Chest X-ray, PA view. Patient: 48 years old, sex M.
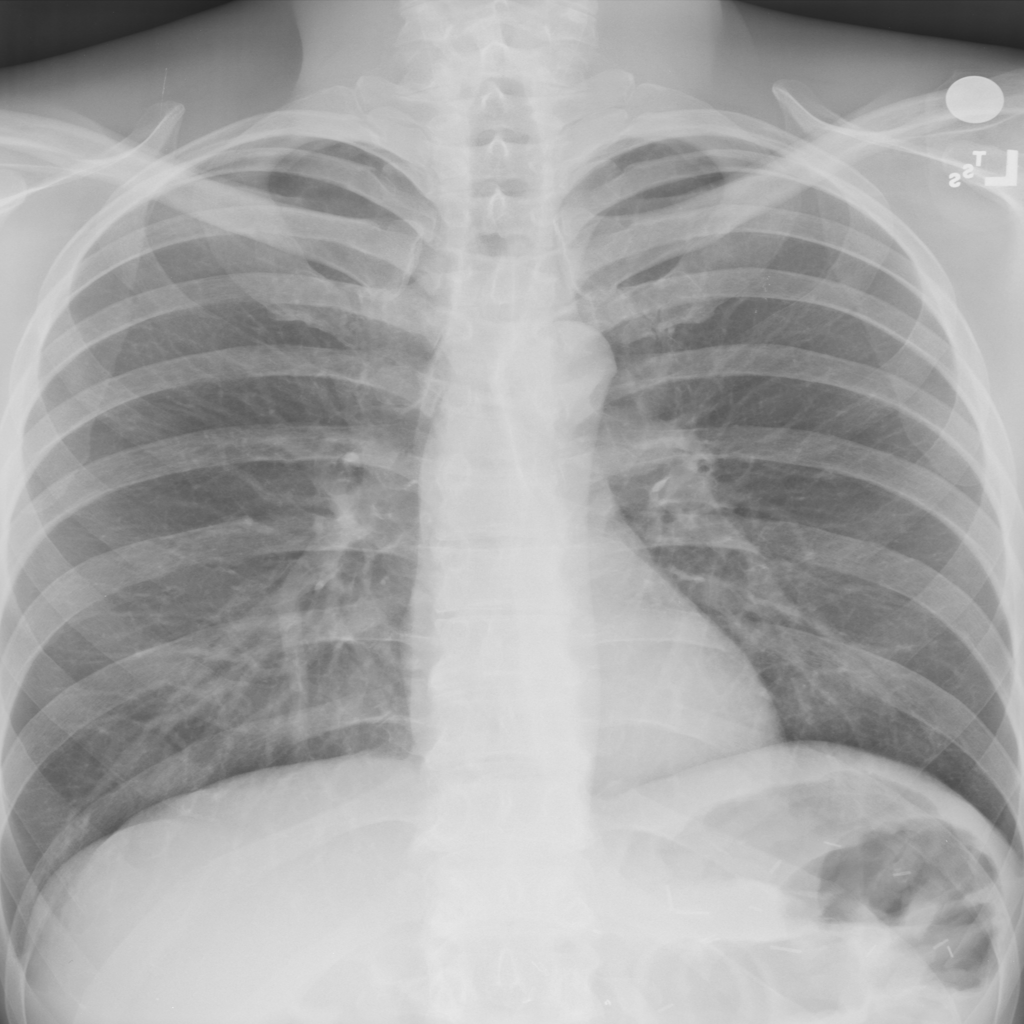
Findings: No Finding